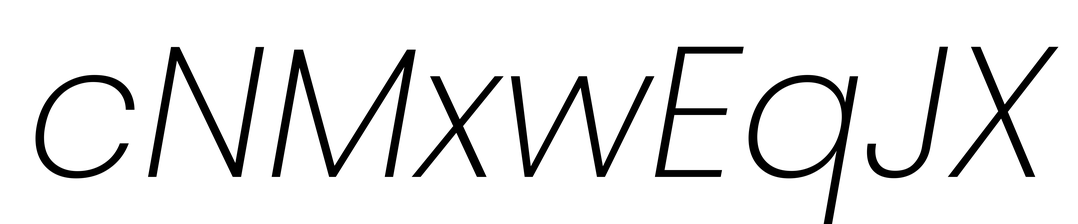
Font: Poppins-ExtraLightItalic